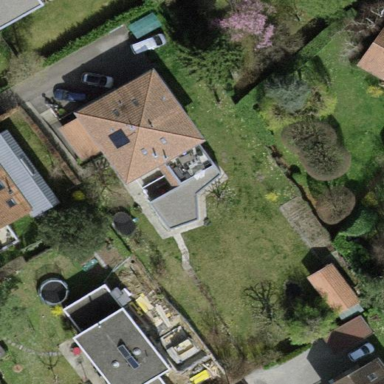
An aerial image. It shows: Garden enclosed by fence.